Question: Related to: <URL>
How can I create a cross Stitch pattern over a pixelated image?
Something like:

where each pixel has a X like pattern on top of it.
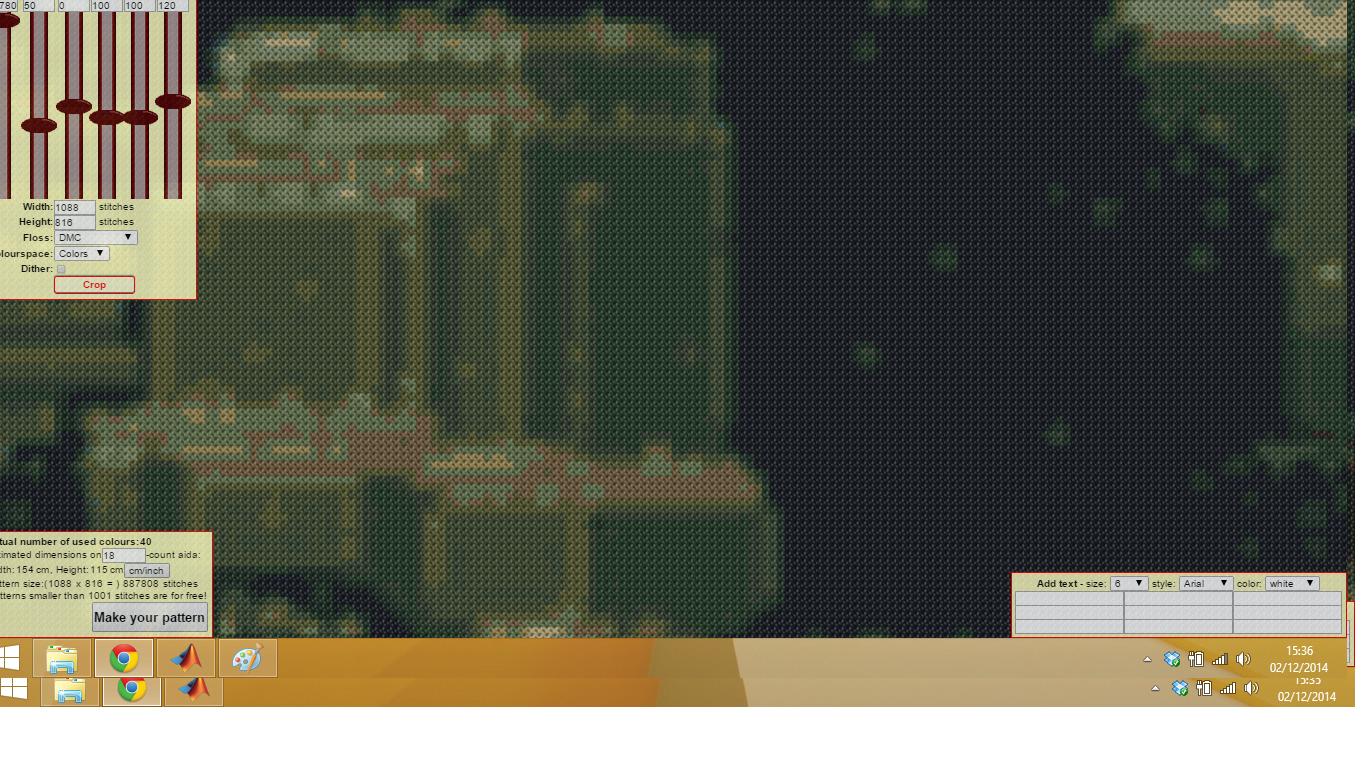
Answer: Here's my one attempt to try and create cross-stitched images in MATLAB. One technique that I have seen is to take the Fourier Transform of your image and strategically replace locations in the spectrum with very large magnitudes. The intuition behind this can be shown by an awesome image processing slide by Richard Alan Peters II from his Frequency Domain discussion. I'm attaching the picture below, you can refer to the <URL>.

Essentially, if you place a single point (or it should be pairs actually as this is the complex plane and so we should have conjugate pairs) on the spectrum, it defines a spatial frequency as well as an angle that the intensities oscillate at. Bear in mind that this is for a spectrum where there is . If you want to mimic a cross stitch pattern, you'll want to place four points around the DC component (centre). You'll want to place them in the north, south, east and west directions. The intuition behind this is that by placing two points horizontally with respect to the centre, we would get spatial oscillations that oscillate from left to right. Similarly, if we place two points vertically with respect to the centre, we get oscillations from top to bottom. By combining these two, we would simulate a checkerboard pattern.
Here's an example where I've created a 512 x 512 image, and have placed high magnitudes in such a grid that is 20 pixels away from the centre:
'''
A = zeros(512, 512);
r = 20;
rows_half = floor(size(A,1)/2) + 1;
cols_half = floor(size(A,2)/2) + 1;
A(rows_half-r,cols_half) = 1000;
A(rows_half,cols_half-r) = 1000;
A(rows_half+r,cols_half) = 1000;
A(rows_half,cols_half+r) = 1000;
Ashift = ifftshift(A);
out = real(ifft2(Ashift));
imshow(out, []);
'''
This is what I get for the image:

Cool huh? Now, you probably want to make the spacing between the squares "tighter", and that means you need to make the frequency larger. As such, you simply just need to change how far each point is with respect to the centre, so maybe increase this to 40? Set 'r' to 40, and we get:

.... 'r = 80'?

Much better! The point with this demonstration is that you need the distance from the centre to be sufficiently large in order to mimic the checkerboard pattern that you have seen in your examples.
Now, we need to take this and superimpose this onto your original image. Because an image will have an assortment of different spatial frequencies, you want to make sure that in the image's spectra, you make these locations so that it overpowers the other spectra in your image. When you do this, you will be able to recover the image, but you will see those spatial frequencies interleaved all over your image. So really, all you need to do is apply the same technique that we did above to our image. Mind you, you're going to have to play around with the distance you need to set the spectra from the centre (DC), as well as how large you need to make the magnitude. It has to be larger than the majority of magnitudes that you see in the image. One suggestion I would make is to set these locations to be the magnitude found at the DC value. This is simply the maximum of the entire spectra, or you can also get the centre of the spectra as well. I'll show you what happens when we do it like this. As such, what I suggest is to this maximum value so that you have a parameter that you can control to exaggerate or attenuate the stitching pattern. I'm going to use the 'cameraman.tif' image that is built-in to MATLAB to illustrate my examples.
Without further ado, here's the code:
'''
clear all;
close all;
%// Read in image and cast to double
im = imread('cameraman.tif');
im_double = double(im);
%// Take the 2D FFT. We need to sample by at least twice the image
%// dimensions to avoid aliasing. Shift to the centre
A = fftshift(fft2(im_double, 2*size(im,1), 2*size(im,2)));
%// Set distance from the centre and maximum magnitude value at these
%points
r = 160;
magval = max(abs(A(:)));
scale = 0.4;
%// Get the centre of the padded spectrum
rows_half = floor(size(A,1)/2) + 1;
cols_half = floor(size(A,2)/2) + 1;
%// Set our cardinal directions
A(rows_half-r,cols_half) = scale*magval;
A(rows_half,cols_half-r) = scale*magval;
A(rows_half+r,cols_half) = scale*magval;
A(rows_half,cols_half+r) = scale*magval;
%// Shift back, inverse, take real component and crop
Ashift = ifftshift(A);
out = real(ifft2(Ashift));
out = out(1:size(im,1), 1:size(im,2));
%// Normalize between 0 and 1
out = (out - min(out(:))) / (max(out(:)) - min(out(:)));
imshow(out);
'''
The pipeline is generally the same as what we did before. We read in the image, cast to 'double' to ensure the best precision, take the 2D FFT, then invoke 'fftshift' to shift the spectra so that the DC component is in the centre. Bear in mind that I performed the 2D FFT such that it is the dimensions of our image. The reason why is because this is the minimum dimensions you need to avoid aliasing (recall the <URL>.
I then set the distance from the centre, then I have some code that extracts the DC component magnitude of the spectra, as well as a scale factor that you can play around with to attenuate or exaggerate your stitching pattern. I get the centre co-ordinates of the spectra, place our high magnitude components in the cardinal directions, shift back with 'ifftshift', take the inverse 2D FFT, extract the 'real' components only, then normalize the result so that it is between 0 and 1. You also need to make sure that you crop the result so that it is the same size as the original image. Remember, we made the spectra to be twice the size of the original image, and so we need to crop out the unnecessary information and get what is meaningful.
Running the code with 'r = 160' and with a scale of 0.4 to be applied to the maximum magnitude of the spectra, which is placed in our 4 locations, this is what I get:

Compare with the original image here:

Here's what happens if I set the scale to 1.0:

Because the magnitude components in the 4 locations are just as strong as the overall contrast of the image, then you will see the stitch pattern to more or less mimic the overall contrast as well in the image with a scale of 1.0. This is why you'll want to scale the magnitude of the DC component down before you decide to set these locations in your spectra.
This will require some trial and error, especially if you're dealing with different images, but this is something you can start with.
For colour images, you would simply split up each colour plane as a separate image, perform the procedure on each image, then reconstruct each plane when you're finished.
---
Have fun!